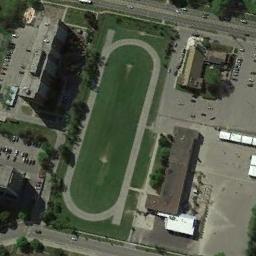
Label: ground_track_field